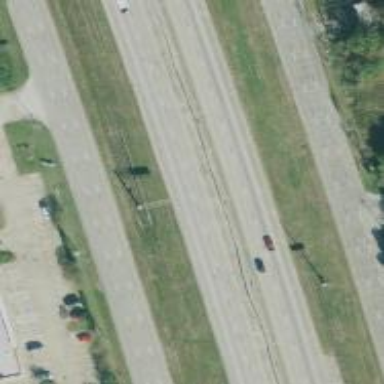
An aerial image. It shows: Motorway.